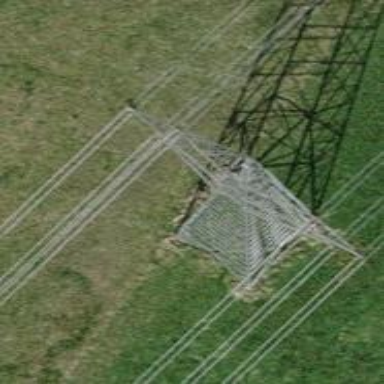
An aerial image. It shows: Power line is depicted.